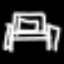
Label: bed